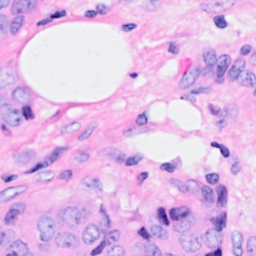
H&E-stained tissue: Breast